Question: I have the following problem to solve:

From within local menu (menu on the left) I can choose sub pages. Typical scenario. And now I would like to relaod content associated with local menu item. In pure Angular I don't know a standard easy way to achieve it. I could get markup from the server manually and replace the content area manually. Is there a better way? I googled and came across
> <URL>
Yet before I start delving into details perhaps you could advice how to solve this problem. Or even advice if I can solve this issue with ui-router.
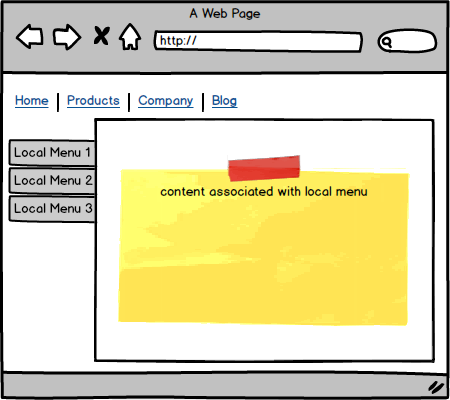
Answer: You want to use nested states in with ui-router. Something like this
'''
$stateProvider
.state('home', {
templateUrl: 'views/home.html',
url: '/home',
controller: 'homeCtrl'
})
.state('home.localmenu1', {
templateUrl: 'views/localmenu1.html',
url: '/home/local1',
controller: 'local1Ctrl'
})
.state('home.localmenu2', {
templateUrl: "views/localmenu2.html",
url: '/home/local2',
controller: 'local2Ctrl'
})
.state('products', {
templateUrl: 'views/products.html',
url: '/products',
controller: 'productsCtrl'
})
'''
So inside your "views/home.html" you can put an element with the 'ui-view' directive. Then this element will contain the views of the sub-states ('home.localmenu1', 'home.localmenu2').